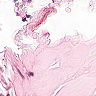
Metastatic tissue present: no